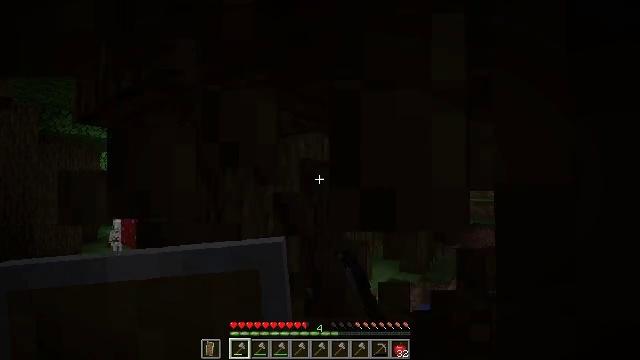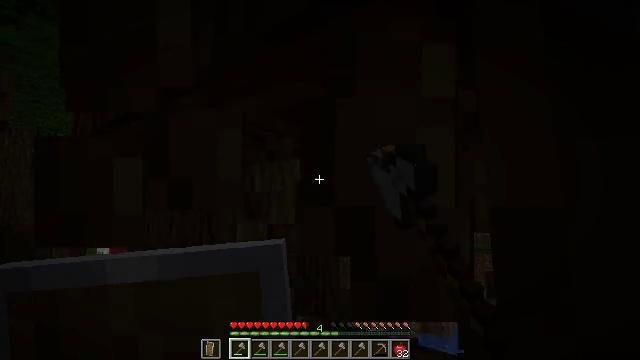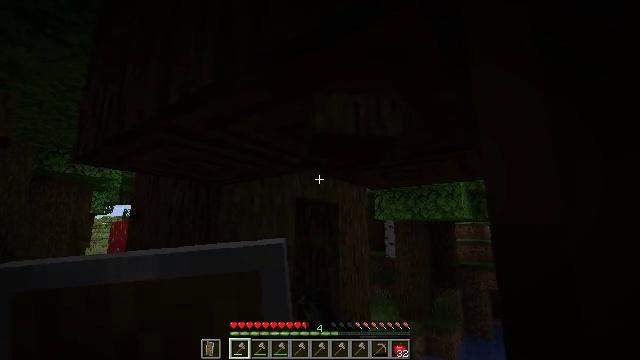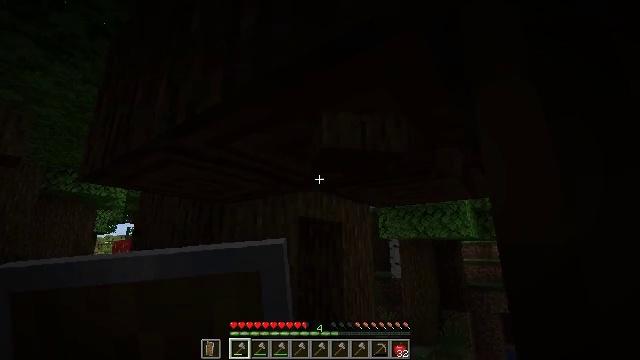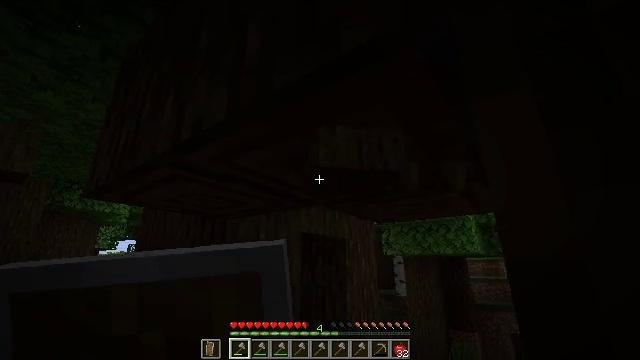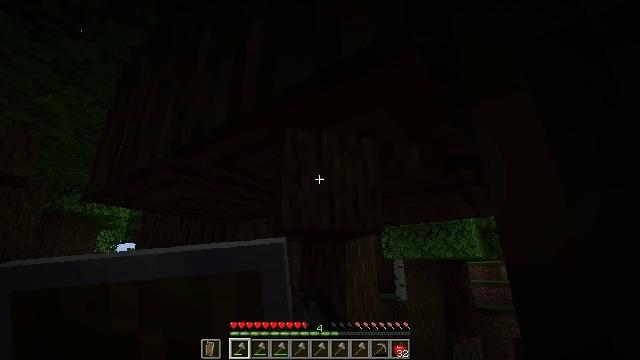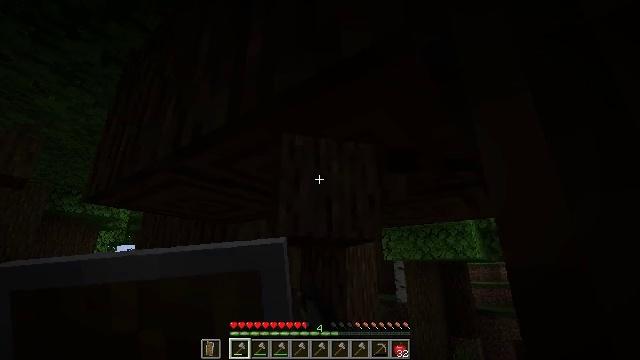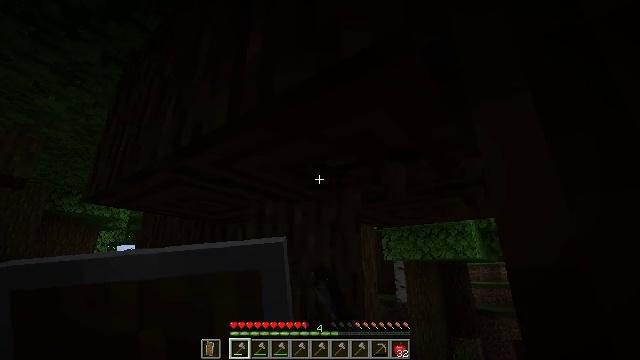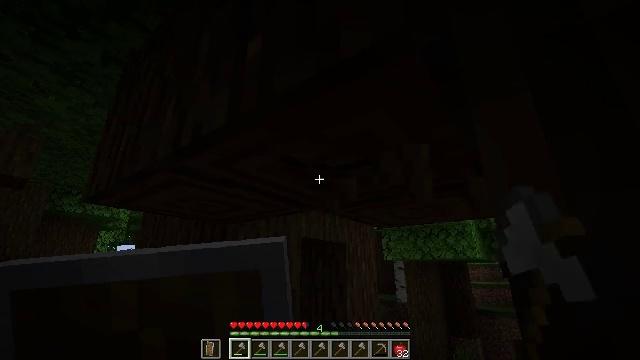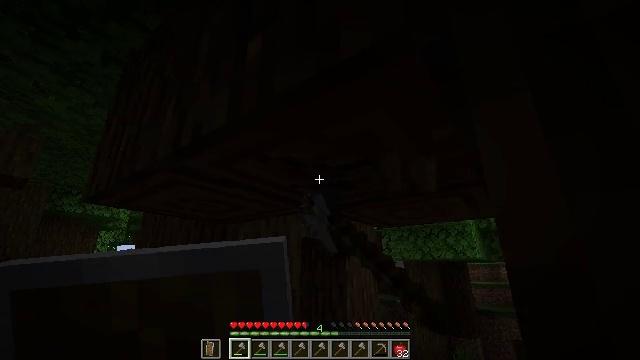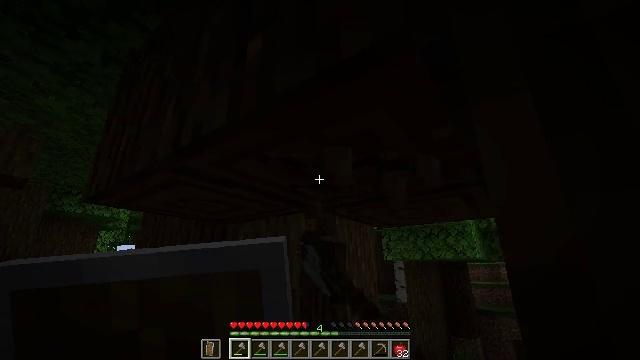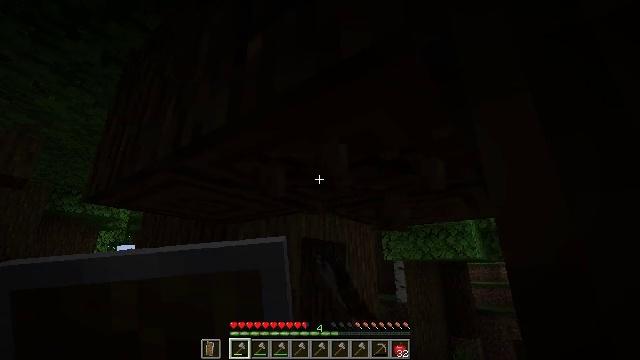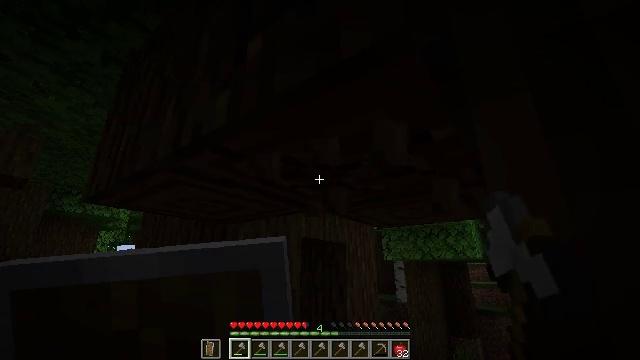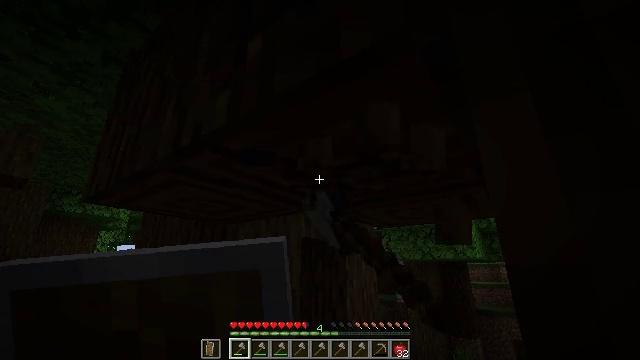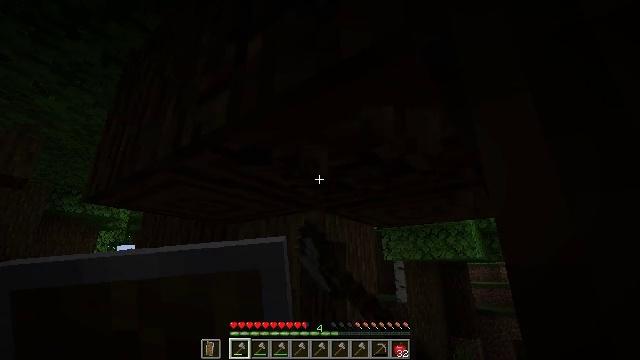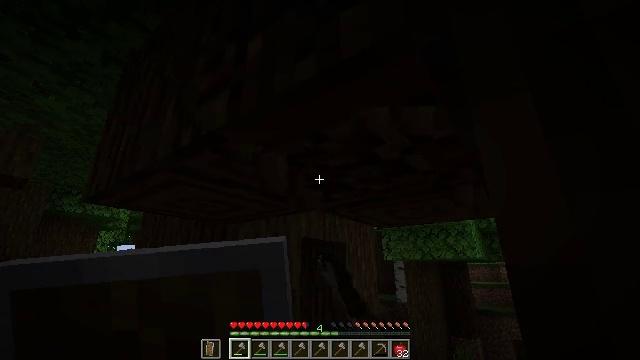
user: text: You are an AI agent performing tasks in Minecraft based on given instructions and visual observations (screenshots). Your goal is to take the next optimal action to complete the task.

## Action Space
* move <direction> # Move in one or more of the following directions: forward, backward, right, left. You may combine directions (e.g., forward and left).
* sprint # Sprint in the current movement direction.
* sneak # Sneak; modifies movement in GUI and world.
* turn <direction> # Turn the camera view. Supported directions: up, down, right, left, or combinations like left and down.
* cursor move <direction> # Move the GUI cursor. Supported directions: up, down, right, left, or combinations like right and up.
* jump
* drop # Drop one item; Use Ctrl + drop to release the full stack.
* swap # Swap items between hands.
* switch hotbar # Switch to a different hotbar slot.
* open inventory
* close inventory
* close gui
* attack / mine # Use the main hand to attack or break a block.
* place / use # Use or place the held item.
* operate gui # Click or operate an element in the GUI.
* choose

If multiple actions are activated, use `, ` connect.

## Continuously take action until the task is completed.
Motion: motion action
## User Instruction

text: Mine the dark oak log from a tree.
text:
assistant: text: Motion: turn right and up, attack / mine
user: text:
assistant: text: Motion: turn up, attack / mine
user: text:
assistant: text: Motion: turn up, attack / mine
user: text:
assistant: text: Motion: turn up, attack / mine
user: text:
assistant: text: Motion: attack / mine
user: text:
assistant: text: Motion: attack / mine
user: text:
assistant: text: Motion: attack / mine
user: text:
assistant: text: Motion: attack / mine
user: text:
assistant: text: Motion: attack / mine
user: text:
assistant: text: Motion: attack / mine
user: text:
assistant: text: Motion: attack / mine
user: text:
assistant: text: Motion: attack / mine
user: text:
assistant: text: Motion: attack / mine
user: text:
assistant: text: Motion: attack / mine
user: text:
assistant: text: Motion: attack / mine
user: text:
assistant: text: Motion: attack / mine
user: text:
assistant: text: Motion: attack / mine
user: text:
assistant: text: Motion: attack / mine
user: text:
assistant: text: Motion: attack / mine
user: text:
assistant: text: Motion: attack / mine
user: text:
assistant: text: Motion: attack / mine
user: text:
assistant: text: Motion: attack / mine
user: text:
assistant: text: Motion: attack / mine
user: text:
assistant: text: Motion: attack / mine
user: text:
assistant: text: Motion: attack / mine
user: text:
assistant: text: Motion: attack / mine
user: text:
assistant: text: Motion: attack / mine
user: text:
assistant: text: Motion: turn down
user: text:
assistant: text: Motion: turn down
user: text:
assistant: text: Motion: turn right and down